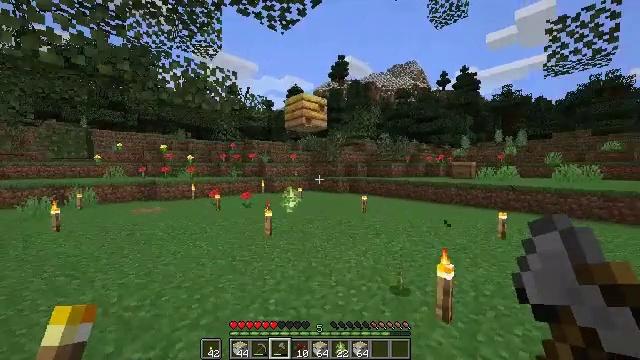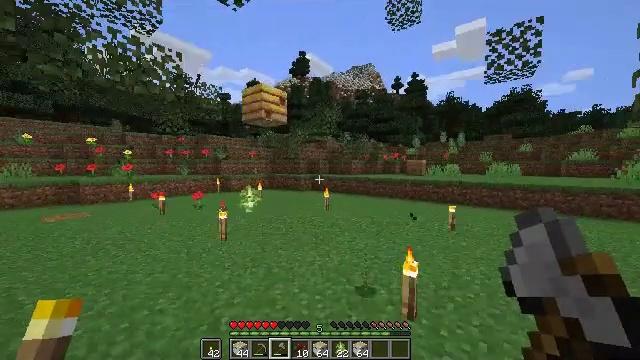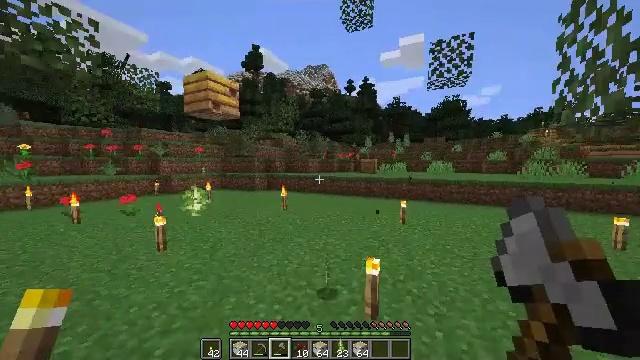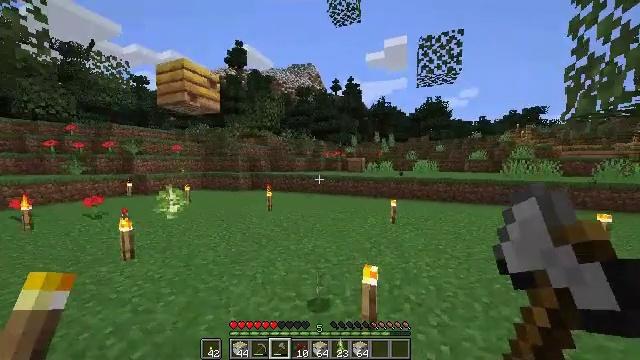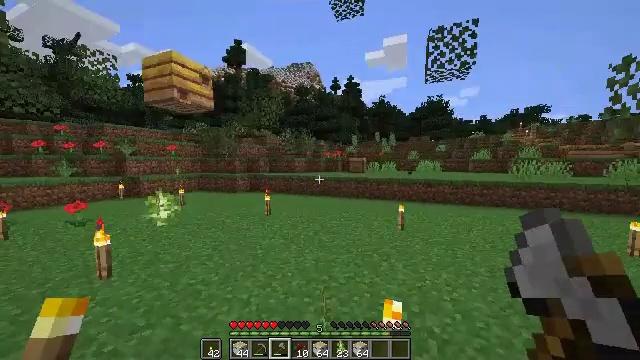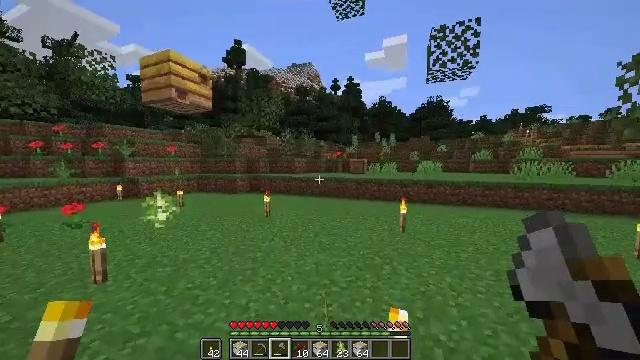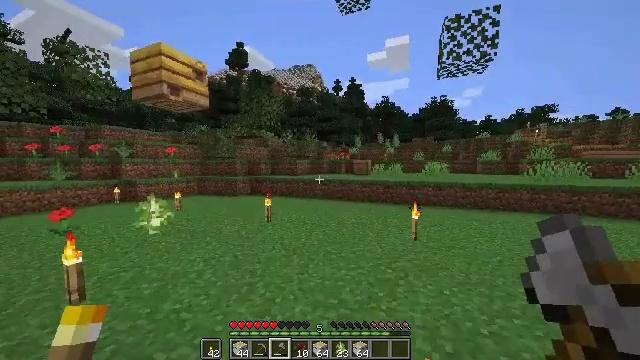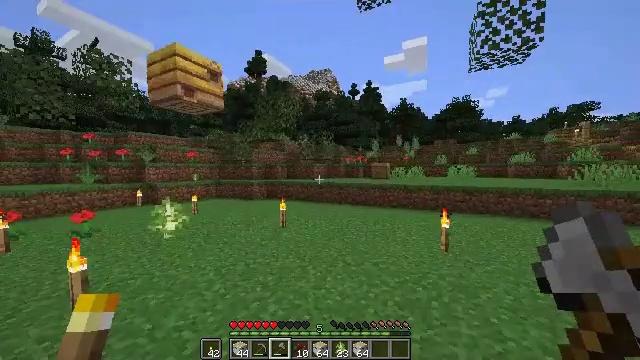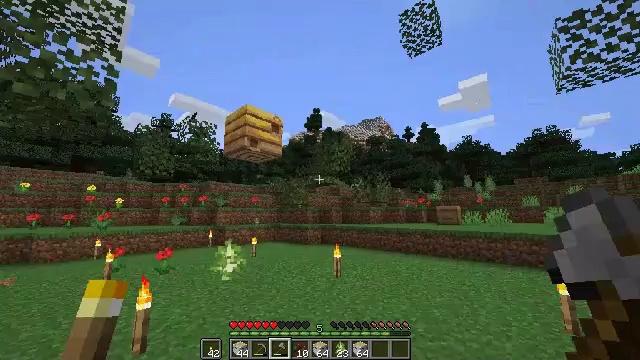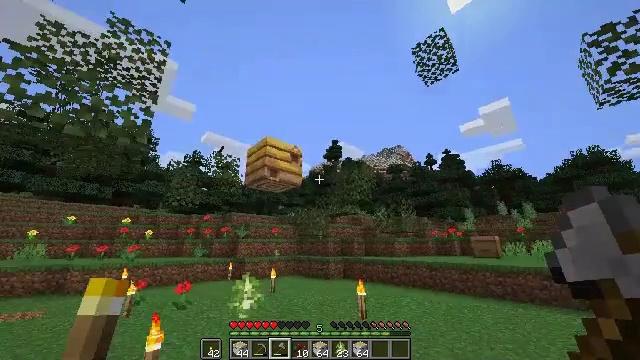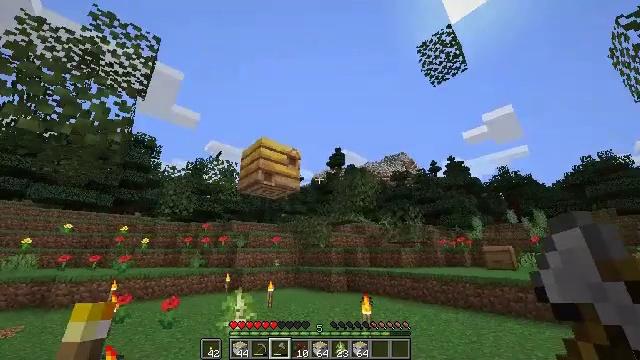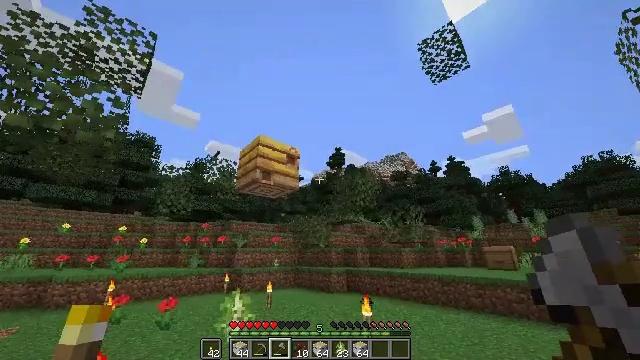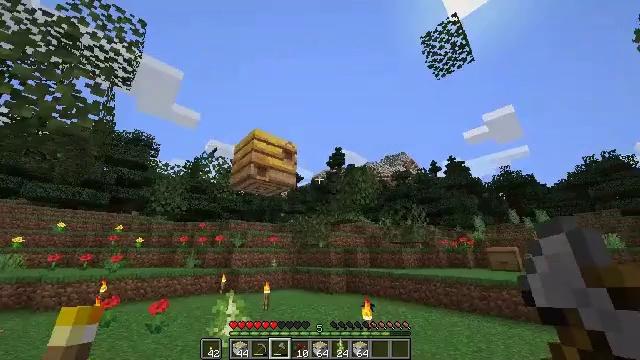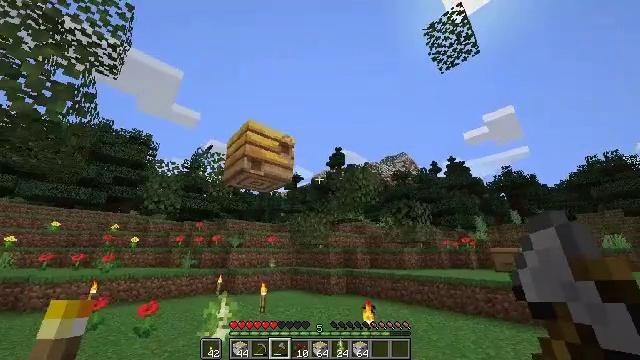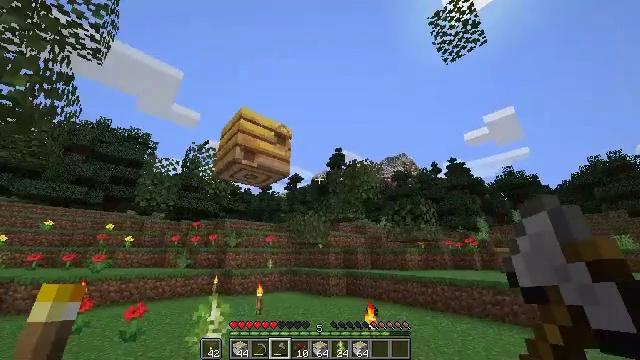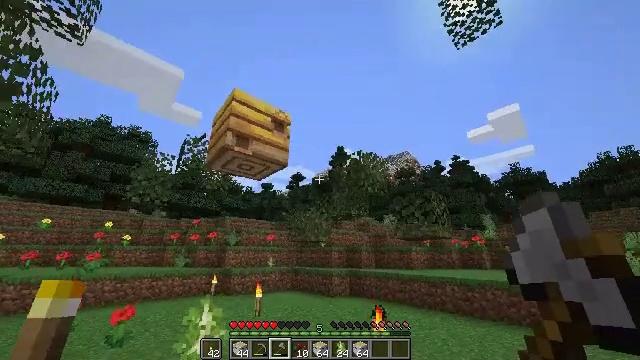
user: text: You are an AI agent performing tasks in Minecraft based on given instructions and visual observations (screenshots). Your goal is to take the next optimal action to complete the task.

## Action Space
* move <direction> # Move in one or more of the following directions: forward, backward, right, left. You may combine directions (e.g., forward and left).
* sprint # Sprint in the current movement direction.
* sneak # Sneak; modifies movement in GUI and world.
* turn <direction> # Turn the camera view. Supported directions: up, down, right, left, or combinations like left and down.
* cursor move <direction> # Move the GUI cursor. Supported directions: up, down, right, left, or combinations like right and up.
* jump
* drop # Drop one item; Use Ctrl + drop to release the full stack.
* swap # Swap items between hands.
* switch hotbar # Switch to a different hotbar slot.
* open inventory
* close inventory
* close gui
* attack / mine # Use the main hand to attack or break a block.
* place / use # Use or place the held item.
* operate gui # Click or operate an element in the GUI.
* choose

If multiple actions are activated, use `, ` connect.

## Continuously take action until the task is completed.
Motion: motion action
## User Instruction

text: Gather the birch sapling from the ground.
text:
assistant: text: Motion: move forward, turn right
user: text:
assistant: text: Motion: move forward, turn right
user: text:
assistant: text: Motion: move forward, turn right
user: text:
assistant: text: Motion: move forward
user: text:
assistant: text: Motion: move forward
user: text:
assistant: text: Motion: move forward
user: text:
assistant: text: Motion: move forward, turn left
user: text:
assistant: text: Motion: move forward, turn left and up
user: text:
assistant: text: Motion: move forward, turn left and up
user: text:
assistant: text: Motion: move forward, turn up
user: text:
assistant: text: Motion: move forward
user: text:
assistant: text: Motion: move forward
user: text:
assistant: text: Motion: move forward
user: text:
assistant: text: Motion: move forward
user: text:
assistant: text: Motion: move forward
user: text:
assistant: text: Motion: move forward, turn left and down
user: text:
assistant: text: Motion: move forward, turn left and down
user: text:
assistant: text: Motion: move forward, turn left and down
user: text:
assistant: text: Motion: move forward, turn left and down
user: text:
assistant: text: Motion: move forward, turn left and down
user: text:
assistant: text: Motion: move forward, turn left and down
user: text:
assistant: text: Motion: move forward, turn right and down, attack / mine
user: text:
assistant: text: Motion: move forward, turn down, attack / mine
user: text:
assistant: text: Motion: move forward, attack / mine
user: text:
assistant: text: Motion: move forward
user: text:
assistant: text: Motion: move forward
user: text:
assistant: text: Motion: move forward, turn left
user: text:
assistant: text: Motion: move forward, turn left and down
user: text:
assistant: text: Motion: move forward, turn left and down
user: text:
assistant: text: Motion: move forward, turn left and down